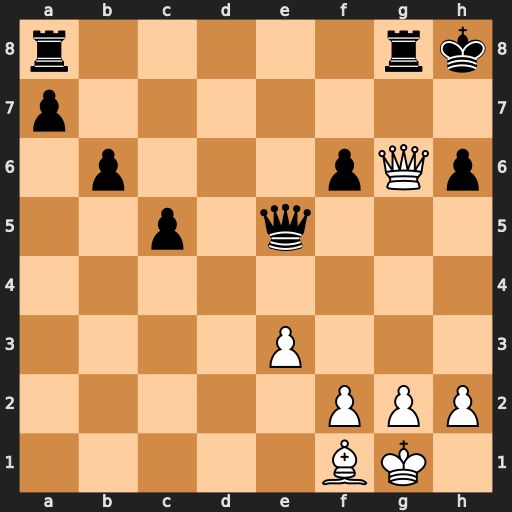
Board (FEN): r5rk/p7/1p3pQp/2p1q3/8/4P3/5PPP/5BK1
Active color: w
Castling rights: -
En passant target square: -
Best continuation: Qxh6#